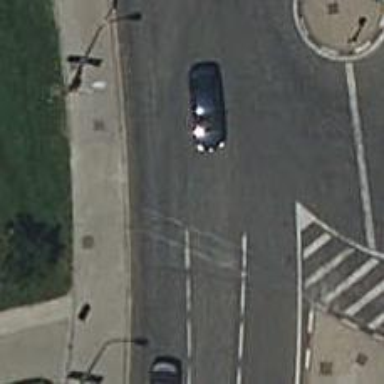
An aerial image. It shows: Circular junction on secondary road.